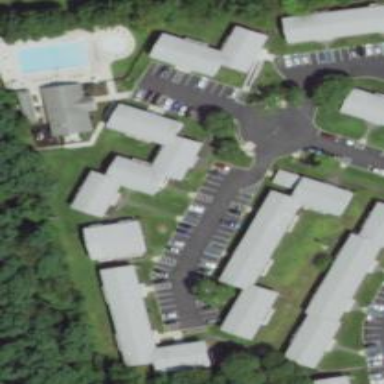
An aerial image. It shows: Image showing building with apartments.